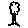
Label: tree